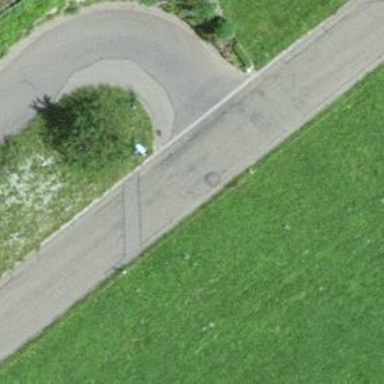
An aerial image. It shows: Bus stop with stop position for public transport.